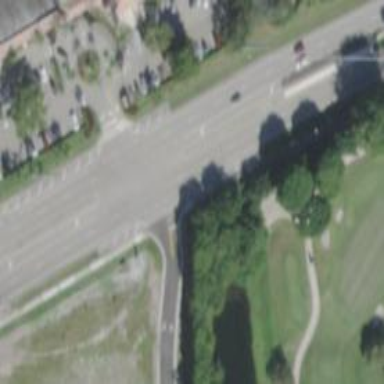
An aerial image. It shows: Secondary road.